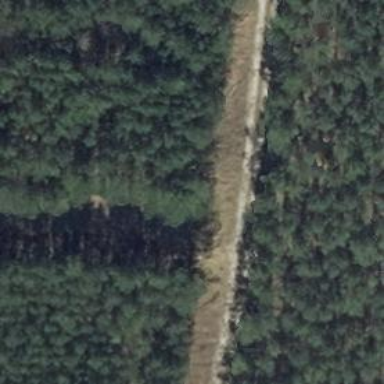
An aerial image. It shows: Sandy track road.